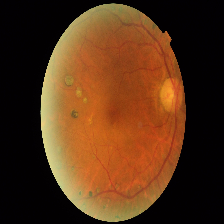
Diabetic retinopathy grade: Proliferative DR